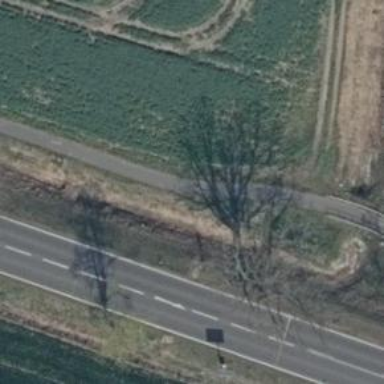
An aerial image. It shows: Row of broadleaved trees.